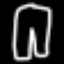
Label: pants